Question: How can i make a layout to fit on all screen sizes ?
I am trying to achieve this by putting the widgets inside a relative layout but at the bottom , i always see some whitespace in the .
Till some extent i can make this work by adding top margin in the last widget so that the remaining space gets occupied.
But it's not the best way to do i think because on the smaller screen sizes the widgets tend to disappear in the bottom.

Here's the xml
'''
<?xml version="1.0" encoding="utf-8"?>
<RelativeLayout xmlns:android="http://schemas.android.com/apk/res/android"
xmlns:tools="http://schemas.android.com/tools"
android:id="@+id/activity_fit_employess"
android:layout_width="match_parent"
android:layout_height="match_parent"
android:paddingBottom="@dimen/activity_vertical_margin"
android:paddingLeft="@dimen/activity_horizontal_margin"
android:paddingRight="@dimen/activity_horizontal_margin"
android:paddingTop="@dimen/activity_vertical_margin"
android:orientation="vertical"
tools:context="com.thebitshoes.classproject.FitEmployess">
<ImageView
android:layout_width="213dp"
android:layout_height="141dp"
android:src="@mipmap/adios"
android:id="@+id/adios"
android:layout_centerHorizontal="true"
android:layout_marginBottom="18dp"
/>
<EditText
android:id="@+id/email_tv"
android:layout_width="match_parent"
android:layout_height="wrap_content"
android:hint="E-mail"
android:layout_marginBottom="22dp"
android:layout_below="@id/adios"
/>
<EditText
android:layout_width="match_parent"
android:layout_height="wrap_content"
android:inputType="textVisiblePassword"
android:ems="10"
android:id="@+id/pass_tv"
android:layout_marginBottom="27dp"
android:hint="Password"
android:layout_below="@+id/email_tv"
/>
<LinearLayout
android:layout_width="match_parent"
android:layout_height="wrap_content"
android:orientation="vertical"
android:layout_below="@+id/pass_tv">
<Button
android:text="Login"
android:layout_width="match_parent"
android:layout_height="wrap_content"
android:layout_marginBottom="11dp"
android:id="@+id/login_btn"
android:onClick="loginNow"
android:layout_weight="0.33"
/>
<TextView
android:layout_width="wrap_content"
android:layout_height="wrap_content"
android:text="@string/newuser"
android:layout_marginBottom="12dp"
android:layout_gravity="center_horizontal"
android:id="@+id/n_user_tv"
android:layout_weight="0.33"
/>
<TextView
android:text="Sign Up"
android:layout_width="wrap_content"
android:layout_height="wrap_content"
android:id="@+id/signup_tv"
android:layout_marginBottom="11dp"
android:textSize="18sp"
android:layout_gravity="center_horizontal"
android:layout_weight="0.33" />
</LinearLayout>
</RelativeLayout>
'''
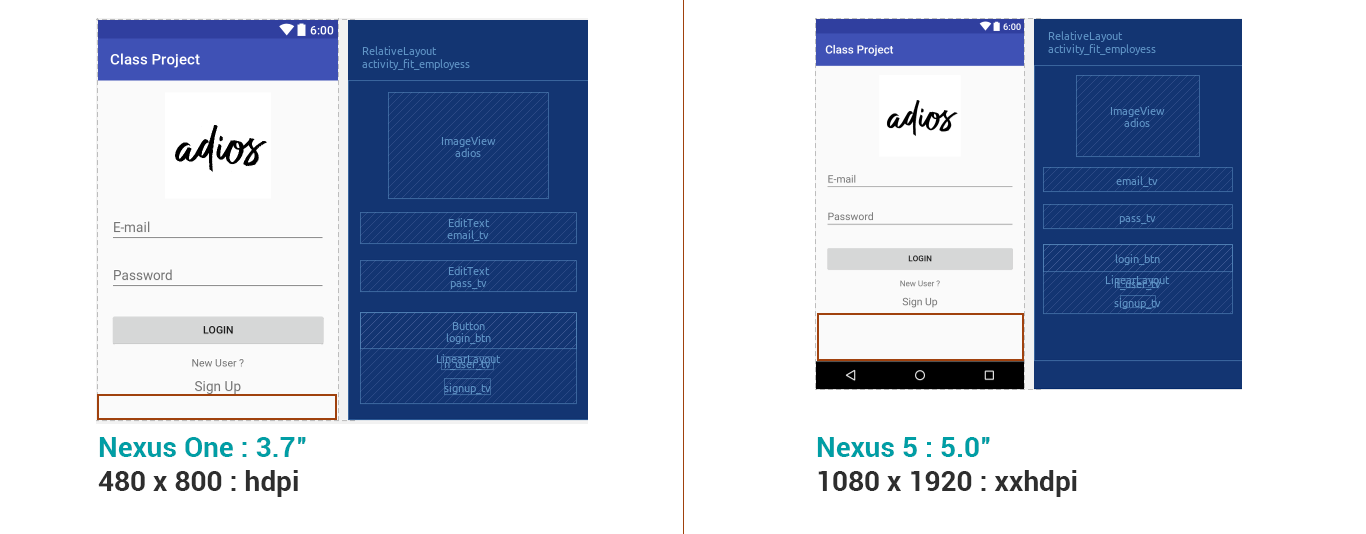
Answer: Well you can always use Weights properly that cover up the whole screen (try not giving margins because they tend to screw the weights when inflated on small devices)
Here is a sample code rewritten for your xml :
'''
<?xml version="1.0" encoding="utf-8"?>
<LinearLayout xmlns:android="http://schemas.android.com/apk/res/android"
android:id="@+id/activity_fit_employess"
android:layout_width="match_parent"
android:layout_height="match_parent"
android:orientation="vertical"
android:paddingBottom="@dimen/activity_vertical_margin"
android:paddingLeft="@dimen/activity_horizontal_margin"
android:paddingRight="@dimen/activity_horizontal_margin"
android:paddingTop="@dimen/activity_vertical_margin"
android:weightSum="2">
<LinearLayout
android:layout_width="match_parent"
android:layout_height="0dp"
android:layout_weight="1.3"
android:orientation="vertical">
<ImageView
android:id="@+id/adios"
android:layout_width="213dp"
android:layout_height="141dp"
android:layout_gravity="center_horizontal"
android:src="@android:drawable/ic_dialog_email"/>
<EditText
android:id="@+id/email_tv"
android:layout_width="match_parent"
android:layout_height="wrap_content"
android:layout_weight="1"
android:hint="E-mail"
android:text="email_tv"/>
<EditText
android:id="@+id/pass_tv"
android:layout_width="match_parent"
android:layout_height="wrap_content"
android:ems="10"
android:hint="Password"
android:layout_weight="1"
android:inputType="textVisiblePassword"
android:text="pass_tv"/>
</LinearLayout>
<LinearLayout
android:layout_width="match_parent"
android:layout_height="0dp"
android:layout_below="@+id/pass_tv"
android:layout_weight="0.7"
android:orientation="vertical">
<Button
android:id="@+id/login_btn"
android:layout_width="match_parent"
android:layout_height="wrap_content"
android:layout_marginBottom="11dp"
android:layout_weight="1"
android:text="Login"/>
<TextView
android:id="@+id/n_user_tv"
android:layout_width="wrap_content"
android:layout_height="wrap_content"
android:layout_gravity="center_horizontal"
android:layout_marginBottom="11dp"
android:layout_weight="1"
android:text=" newuser"/>
<TextView
android:id="@+id/signup_tv"
android:layout_width="wrap_content"
android:layout_height="wrap_content"
android:layout_gravity="center_horizontal"
android:layout_weight="1"
android:text="Sign Up"
android:textSize="18sp"/>
</LinearLayout>
'''
And Here is a screen shot of above xml when viewed on different devices:
<URL>